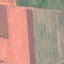
Label: AnnualCrop